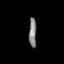
Tissue: prostate
Cell type: T cells
Senescence score: 0.6987
Nuclear area (px): 217
Mean DAPI intensity: 130.124